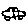
Label: car